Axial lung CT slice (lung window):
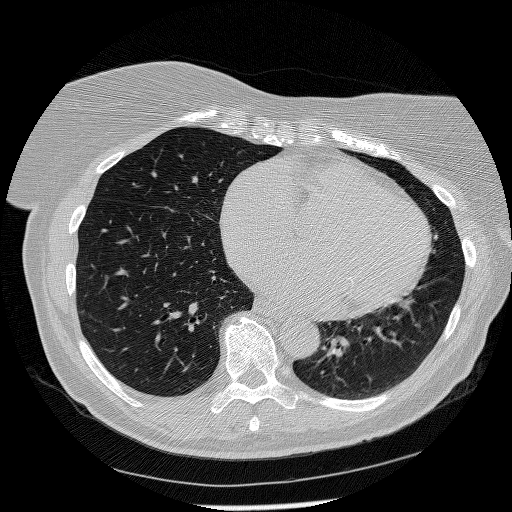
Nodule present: yes
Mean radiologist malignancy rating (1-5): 2.5